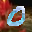
Label: 0